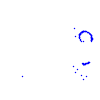
Particle: proton